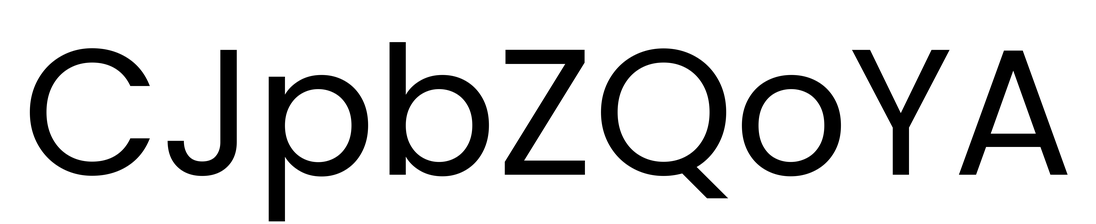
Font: Poppins-Regular